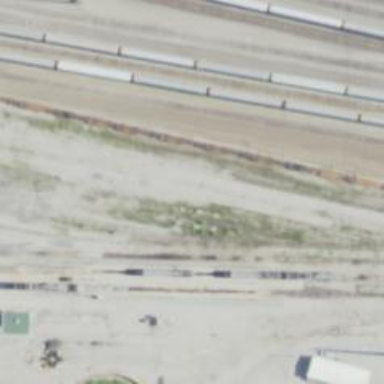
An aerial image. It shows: Railway yard in service.